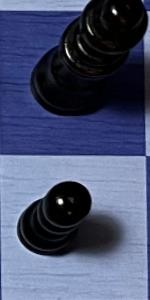
Label: Pawn_Black